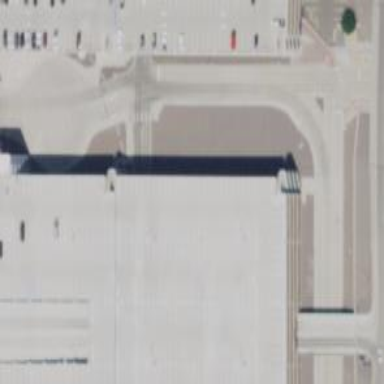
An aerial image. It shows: Multi-storey parking building.